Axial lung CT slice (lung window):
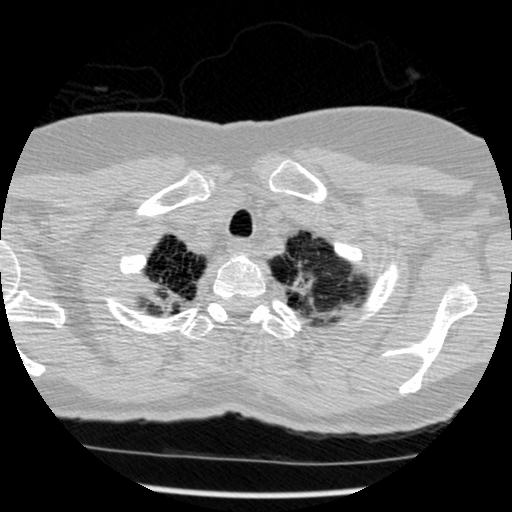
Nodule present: no